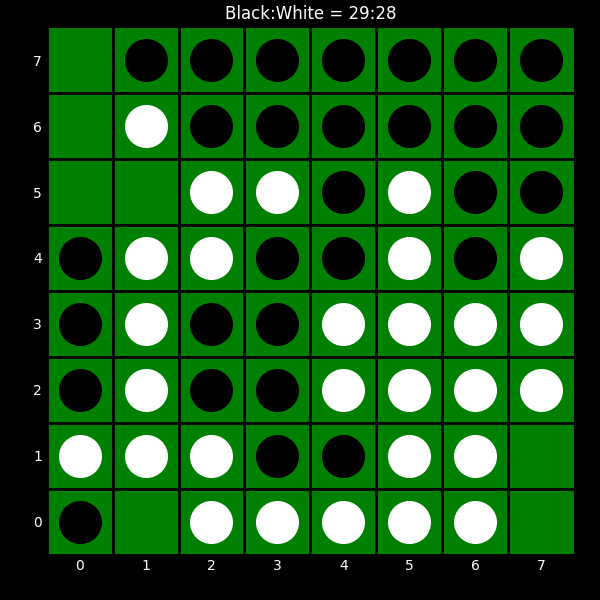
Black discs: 29
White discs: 28